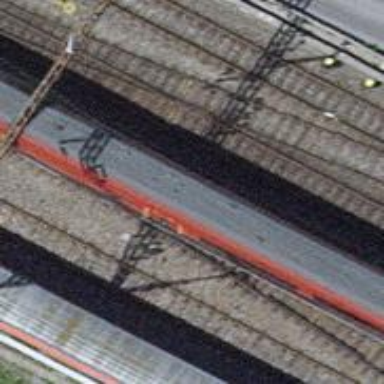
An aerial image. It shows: Electrified rail siding with contact line.